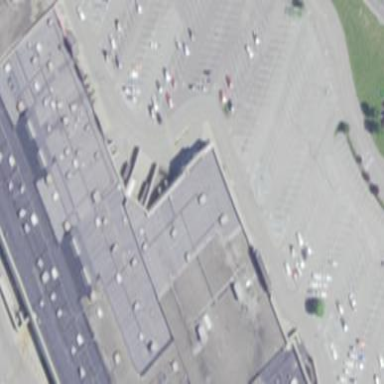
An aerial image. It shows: Building.